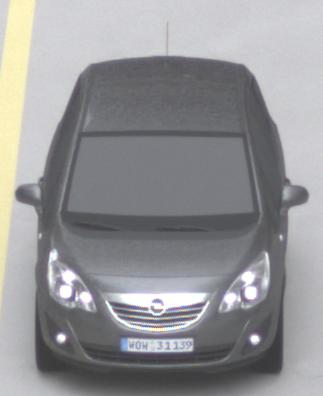
Make: Opel
Model: Meriva 1.4
Detailed model: Meriva (B)
Model produced from: 2010/05
Model produced until: 2013/11
Doors: 5
Color: gray
Road condition: dry road
Daytime: midday
Contrast: low contrast